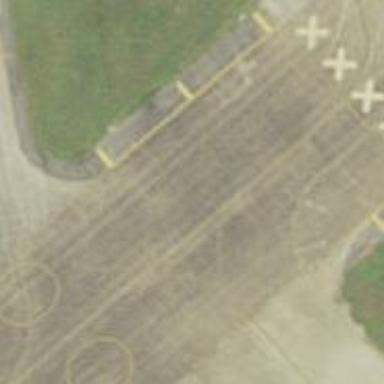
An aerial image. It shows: Image of taxiway at airport.